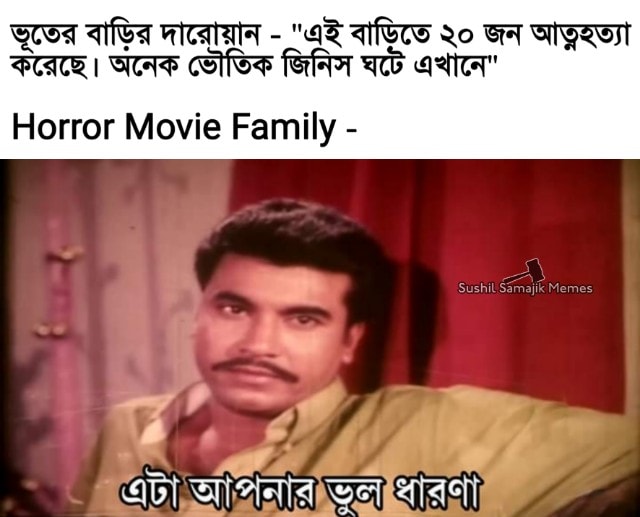
Caption: ভুতের বাড়ির দারোয়ান - " এই বাড়িতে ২০ জন আত্নহত্যা করেছে । অনেক ভৌতিক জিনিস ঘটে এখানে "   Horror Movie Family -     এটা আপনার ভুল ধারণা
Label: non-hate